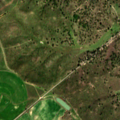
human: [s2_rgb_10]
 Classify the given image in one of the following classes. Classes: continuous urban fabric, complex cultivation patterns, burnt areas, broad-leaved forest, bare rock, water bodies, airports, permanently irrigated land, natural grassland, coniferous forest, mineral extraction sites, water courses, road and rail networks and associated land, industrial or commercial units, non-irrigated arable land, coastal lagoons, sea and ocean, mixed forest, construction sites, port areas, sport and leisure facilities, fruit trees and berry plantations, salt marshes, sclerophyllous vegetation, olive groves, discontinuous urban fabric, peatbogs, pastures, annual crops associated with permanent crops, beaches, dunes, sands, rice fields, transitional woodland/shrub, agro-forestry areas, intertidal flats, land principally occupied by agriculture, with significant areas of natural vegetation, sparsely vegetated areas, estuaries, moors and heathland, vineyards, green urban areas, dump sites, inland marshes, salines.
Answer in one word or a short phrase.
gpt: non-irrigated arable land, permanently irrigated land, agro-forestry areas, broad-leaved forest, transitional woodland/shrub